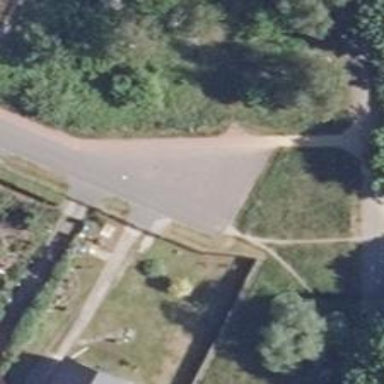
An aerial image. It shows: Compacted path.